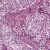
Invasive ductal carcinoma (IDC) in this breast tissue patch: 1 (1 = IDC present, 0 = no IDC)